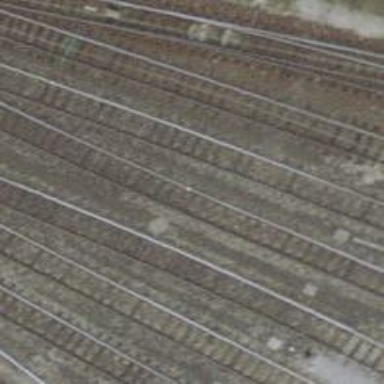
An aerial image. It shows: Single-track electrified railway yard with contact line electrification.